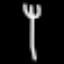
Label: fork